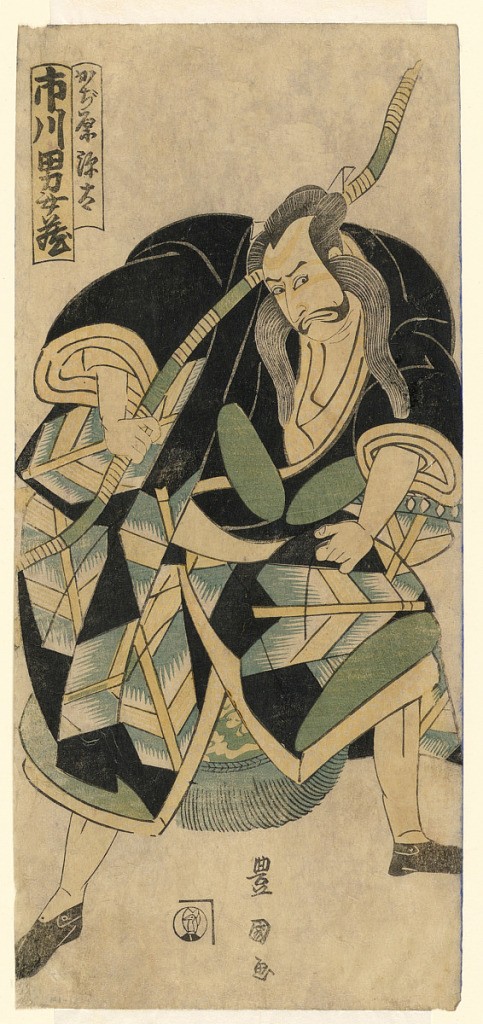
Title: Omezo Ichikawa in the role of Kajiwara Genta
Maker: Utagawa Toyokuni, Japanese, 1769 – 1825
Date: ca. 1815
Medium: Woodblock print (ukiyo-e) on mulberry paper (washi), ink with color
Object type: print
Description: Vertical rectangle. An actor in an angularly-patterned robe, carries a bow and is shown half-bending. Upper left, two panels of inscription. At bottom: publisher's symbol and artist's signature.